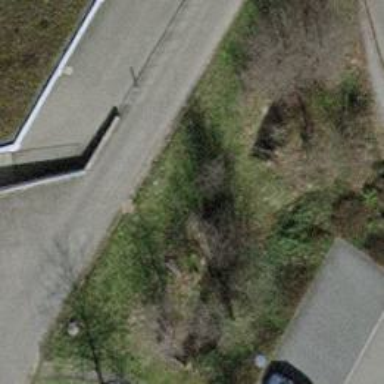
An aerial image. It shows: Culvert tunnel.